Question: I have a string which looks somewhat like this:
'''
style="background-color: red; color: green;"
'''
And I used to replace the properties of my (CSS) string with the following regular expression:
'''
color: ([a-zA-Z0-9\.]*)
'''

The problem here is, that it would also match on background-color, but I'd like it to match for color only.
(I'm using this to replace the values of the properties)
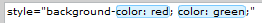
Answer: '''
(?:^|[^\-0-9A-Za-z])color:\s*([a-zA-Z0-9\.]*)
'''
- '(?:^|[^\-0-9A-Za-z])' matches either or any character but a minus sign, a digit or a letter (these may be part of a CSS property name)- 'color:' matches your CSS property name. Note: consider applying your regex case-insensitively - '\s*' matches optional space after colon- '([a-zA-Z0-9\.]*)' matches and captures CSS property value. Note that CSS property 'color' has a wider value space than covered by this regex (e.g. '#fff', 'rgb(0,100,255)', 'rgba(...)', 'hsla(...)'), but this was not your question.